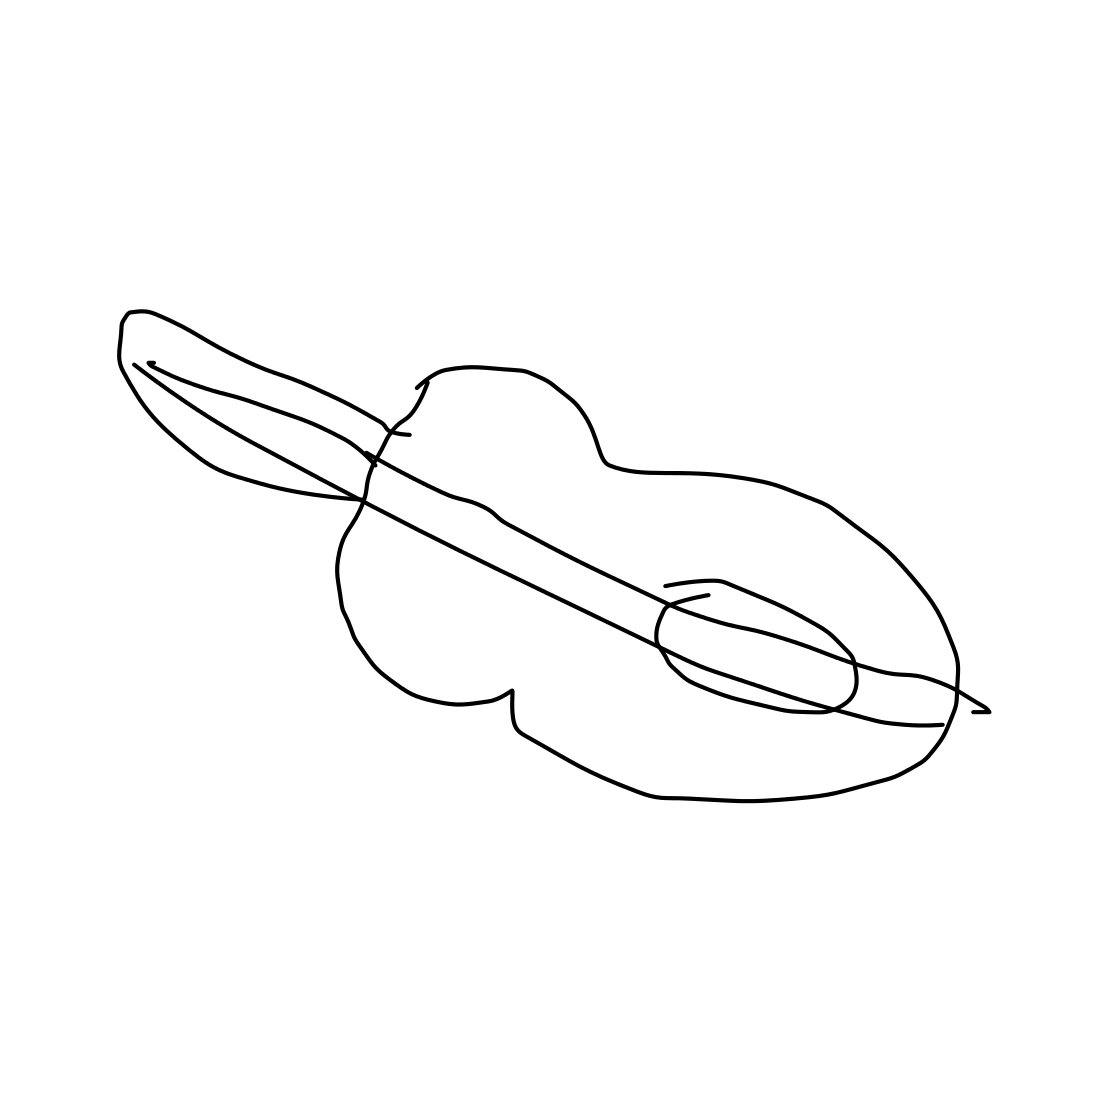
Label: guitar